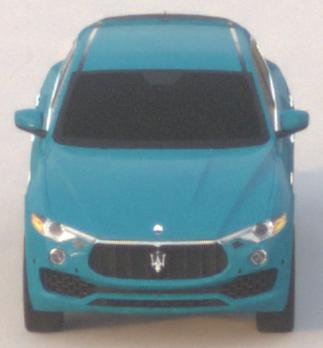
Make: Maserati
Model: Levante GT Hybrid
Detailed model: Levante
Model produced from: 2021/07
Model produced until: 2022/10
Doors: 4
Color: blue
Road condition: dry road
Daytime: sunrise or sunset
Contrast: low contrast